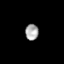
Tissue: skin
Cell type: Epithelial cells
Senescence score: 0.2315
Nuclear area (px): 208
Mean DAPI intensity: 167.288